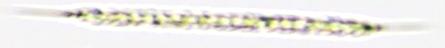
Label: Rhizosolenia